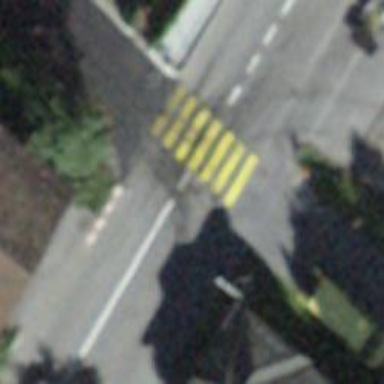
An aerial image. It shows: Uncontrolled crossing on the road.